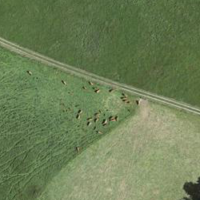
EUNIS habitat code: 24
Species observed at this site:
Cruciata laevipes